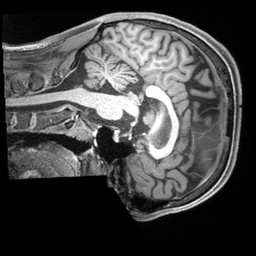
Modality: T1w
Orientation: sagittal
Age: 29
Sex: male
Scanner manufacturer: siemens
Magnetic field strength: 3 T
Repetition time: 2.4 s
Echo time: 0.00226 s